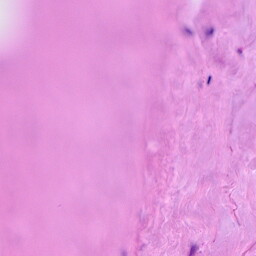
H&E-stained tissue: Breast